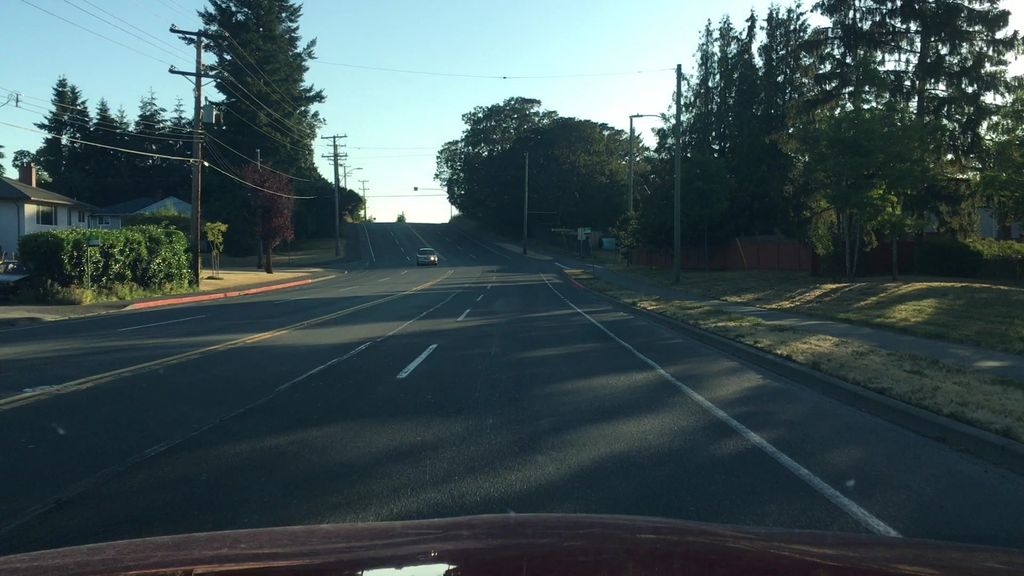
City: victoria